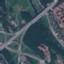
Label: Highway